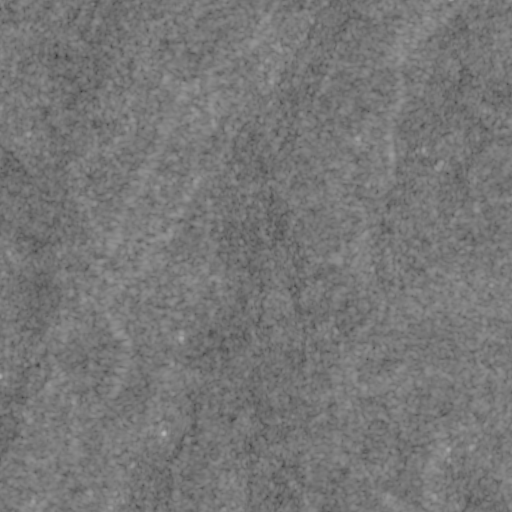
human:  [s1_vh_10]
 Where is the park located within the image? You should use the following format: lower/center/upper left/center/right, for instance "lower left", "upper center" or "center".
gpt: The park is located in the lower right of the image.
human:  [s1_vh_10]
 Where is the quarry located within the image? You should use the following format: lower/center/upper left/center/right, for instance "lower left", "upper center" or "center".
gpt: There is no quarry in the image.

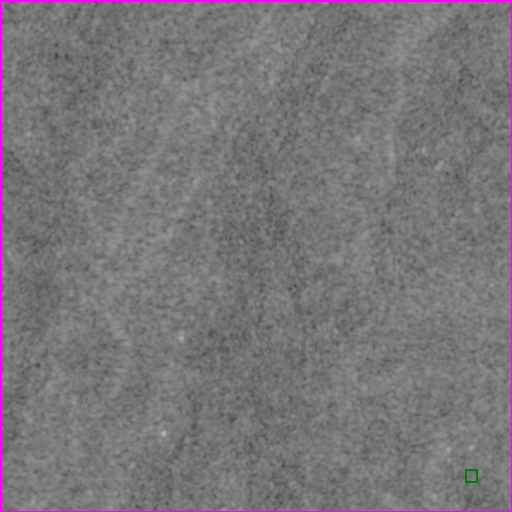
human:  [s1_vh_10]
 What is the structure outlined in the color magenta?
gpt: The structure outlined in magenta is a crop field.
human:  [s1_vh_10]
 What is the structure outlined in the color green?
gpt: The structure outlined in green is a park.
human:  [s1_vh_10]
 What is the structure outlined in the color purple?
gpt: There is no purple outline.